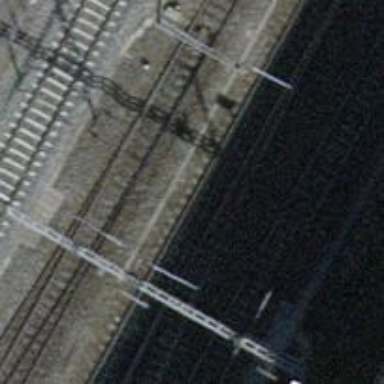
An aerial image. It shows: Railway track with contact lines for electrification.